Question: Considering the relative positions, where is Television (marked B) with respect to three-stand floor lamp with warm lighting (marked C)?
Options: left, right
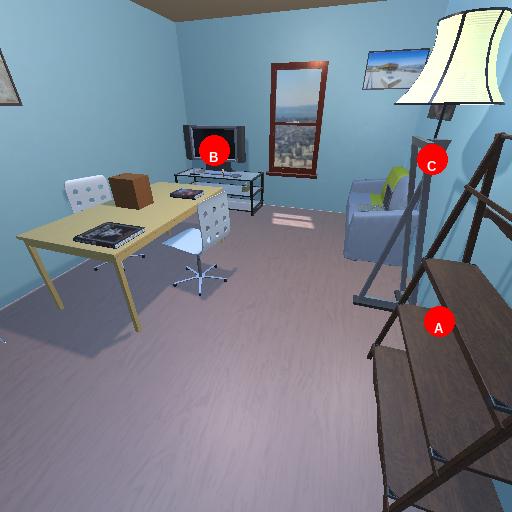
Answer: left